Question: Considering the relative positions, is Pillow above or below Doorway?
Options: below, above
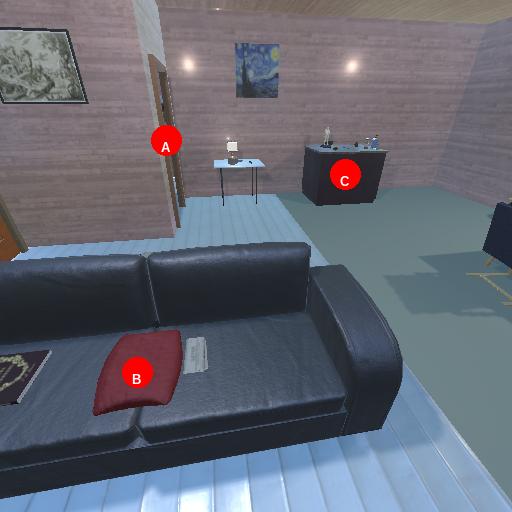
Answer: below